八年级 · 画法几何学
某校一数学兴趣小组在一次合作探究活动中, 将两块大小不同的等腰直角三角形 $A B C$ 和等腰直角三角形 $C D E$, 按如图 1 的方式摆放, $\angle A C B=\angle E C D=90^{\circ}$. 该数学兴趣小组进行如下探究, 请你帮忙解答:

(1)【初步探究】如图 1, 试探究 $E D$ 与 $B C$ 的位置关系, 并说明理由;

图1

(2)【深入探究】如图 2, 当 $B 、 D 、 E$ 三点共线时,

请探究此位置时线段 $A E 、 B E 、 C E$ 之间的数量关系, 并说明理由;

图2

（3）【拓展延伸】如图 3 , 当 $B 、 D 、 E$ 三点不共线时, 连接 $A E$, 延长 $B D$ 交 $A E$ 于点 $F$,连接 $C F$, 请猜想此位置时线段 $A F 、 B F 、 C F$ 之间的数量关系:

图3
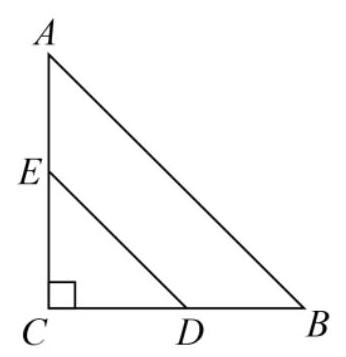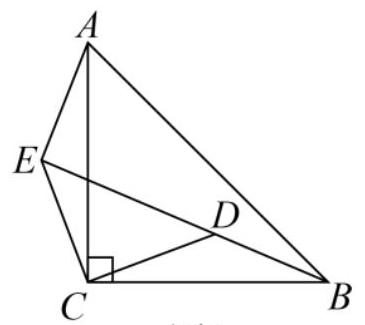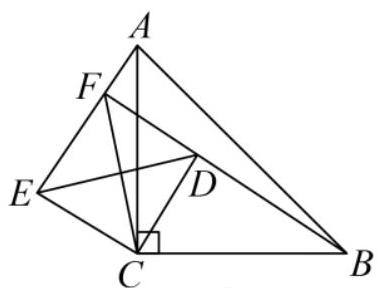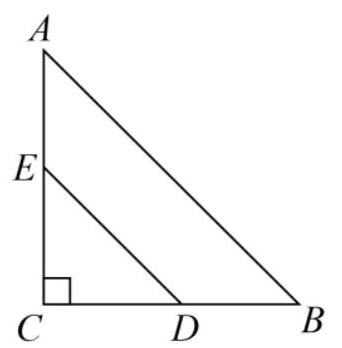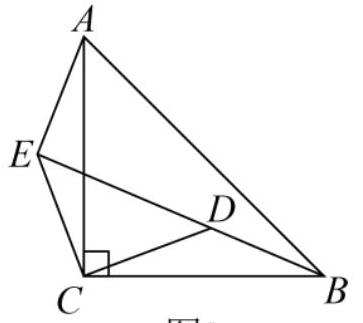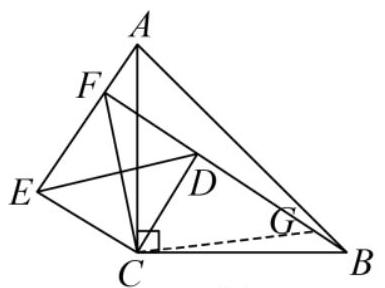
答案: 解: (1) $E D / / B C$, 理由如下:

如图 1,

图1

$\because \triangle A B C$ 和 $\triangle C D E$ 是等腰直角三角形,
$\therefore \angle C D E=\angle C B A=\angle C E D=\angle C A B=45^{\circ}$,

$\therefore E D / / B C$

(2) $B E=A E+\sqrt{2} C E$, 理由如下:

如图 2,

图2

$\because \triangle A B C$ 和 $\triangle C D E$ 是等腰直角三角形,

$\therefore \angle D C E=\angle A C B=90^{\circ}, A C=B C, C D=C E, D E=\sqrt{2} C E$,

$\therefore \angle A C E=\angle B C D$

$\therefore \triangle A C E \cong{ }_{\triangle} B C D(\mathrm{SAS})$

$\therefore A E=B D$,

$\therefore B E=D E+B D$,

$\therefore B E=A E+\sqrt{2} C E$

(3) $B F=A F+\sqrt{2} C F$, 理由如下:

如图 4, 过点 $C$ 作 $C G \perp C F$ 交 $B F$ 于点 $G$,

图4

由（2）知, $\triangle A C E \cong \triangle B C D$,

$\therefore \angle C A F=\angle C B D$

$\because \angle A C F+\angle A C G=90^{\circ}, \quad \angle A C G+\angle G C B=90^{\circ}$,
$\therefore \angle A C F=\angle B C G$

$\because \angle C A F=\angle C B G, \quad B C=A C$

$\therefore \triangle B C G \cong \triangle A C F(\mathrm{ASA})$,

$\therefore G C=F C, \quad B G=A F$,

$\therefore \triangle G C F$ 为等腰直角三角形,

$\therefore G F=\sqrt{2} C F$,

$\therefore B F=B G+G F=A F+\sqrt{2} C F$.